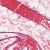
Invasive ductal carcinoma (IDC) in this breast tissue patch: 0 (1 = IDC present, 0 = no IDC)